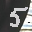
Label: 5